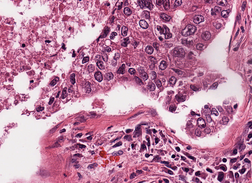
Tumor epithelial tissue: yes
Tumor-associated stroma tissue: yes
Normal tissue: no